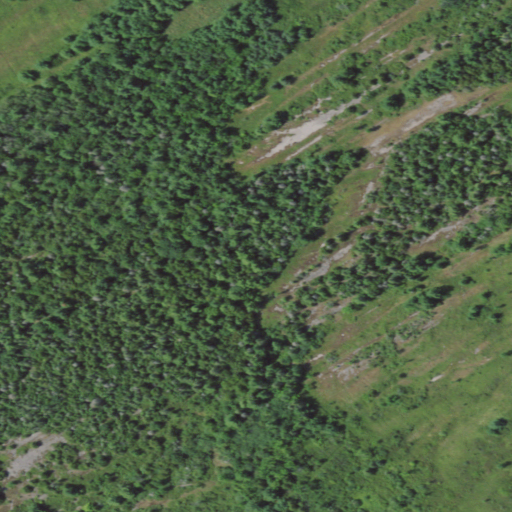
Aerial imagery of mountain in New York named Burnt Rock containing woody wetlands, pasture, shrub, evergreen forest, mixed forest, herbaceous wetlands, and deciduous forest